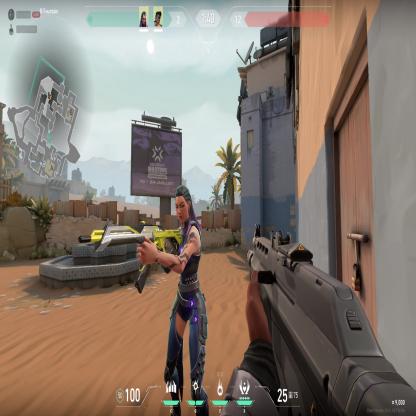
Label: teammate